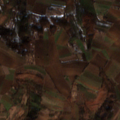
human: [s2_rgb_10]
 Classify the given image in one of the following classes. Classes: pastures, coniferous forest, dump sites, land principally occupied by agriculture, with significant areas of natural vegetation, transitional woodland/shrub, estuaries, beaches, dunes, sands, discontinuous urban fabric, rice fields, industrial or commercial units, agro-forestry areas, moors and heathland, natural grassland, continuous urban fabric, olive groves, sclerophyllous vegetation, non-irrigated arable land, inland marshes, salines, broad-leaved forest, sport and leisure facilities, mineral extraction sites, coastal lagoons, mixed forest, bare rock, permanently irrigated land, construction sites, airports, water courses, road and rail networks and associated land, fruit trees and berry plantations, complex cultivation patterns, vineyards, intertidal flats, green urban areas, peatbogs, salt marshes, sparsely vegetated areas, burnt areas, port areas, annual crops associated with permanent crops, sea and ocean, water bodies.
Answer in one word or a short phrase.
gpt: non-irrigated arable land, complex cultivation patterns, land principally occupied by agriculture, with significant areas of natural vegetation, broad-leaved forest